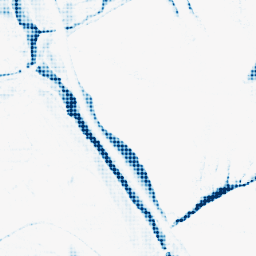
Category: morphological
Decomposition family: morphological_rect
Decomposition parameters: operation: closing
width: 20
height: 5
Upsampling method: sinc_blackman
Upsampling parameters: scale: 8
kernel_size: 8
Upsampling scale: 8